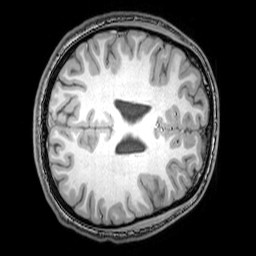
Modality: T1w
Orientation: axial
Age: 20
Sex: male
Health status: healthy
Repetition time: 0.081 s
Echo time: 0.037 s